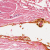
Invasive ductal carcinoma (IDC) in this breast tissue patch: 0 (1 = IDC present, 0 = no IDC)